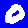
Digit: 0